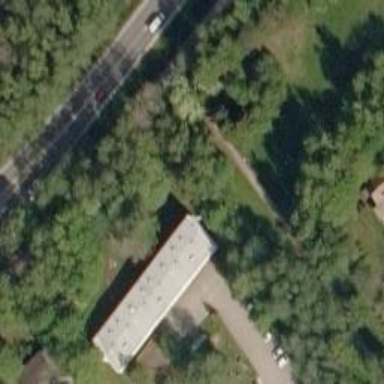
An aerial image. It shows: Part of building.